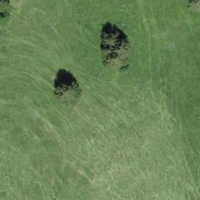
EUNIS habitat code: 23
Species observed at this site:
Neottia ovata